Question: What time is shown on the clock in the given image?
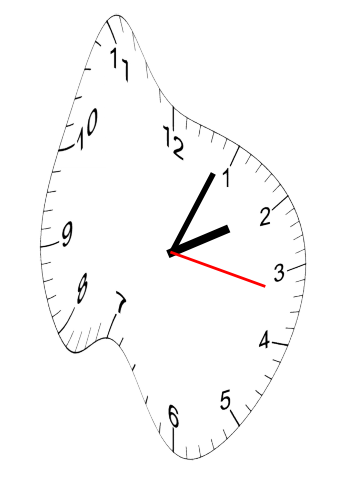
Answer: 02:04:17